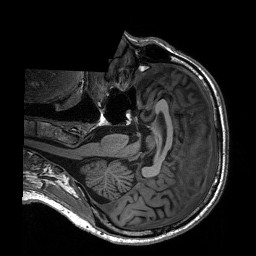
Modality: T1w
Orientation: axial
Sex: male
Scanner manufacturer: siemens
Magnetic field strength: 3 T
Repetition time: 2.3 s
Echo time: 0.00197 s